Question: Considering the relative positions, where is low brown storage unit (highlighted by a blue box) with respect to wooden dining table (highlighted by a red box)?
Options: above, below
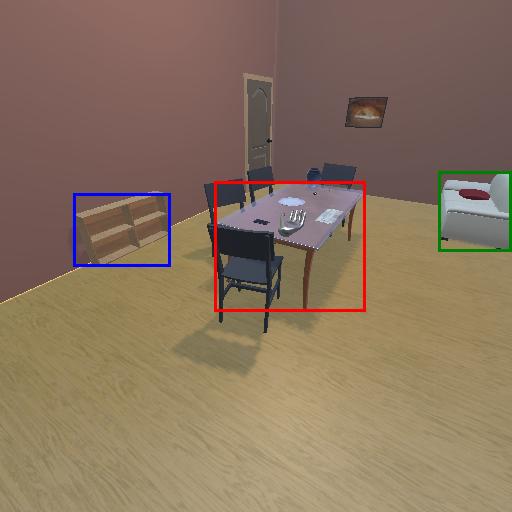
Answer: above